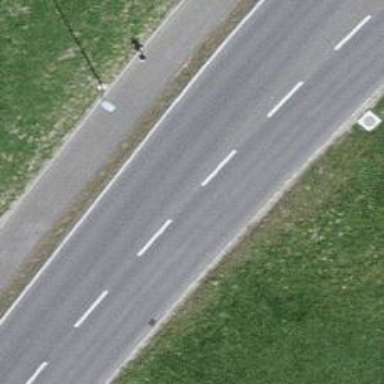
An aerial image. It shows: Tertiary road with cycle track on the left side.